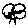
Label: tree